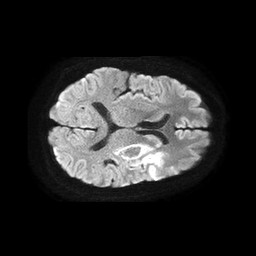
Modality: TRACE
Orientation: axial
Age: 60
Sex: male
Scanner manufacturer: philips
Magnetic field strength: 1.5 T
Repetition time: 4.6 s
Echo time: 0.09059 s